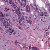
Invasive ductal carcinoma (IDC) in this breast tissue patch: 1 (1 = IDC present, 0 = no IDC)